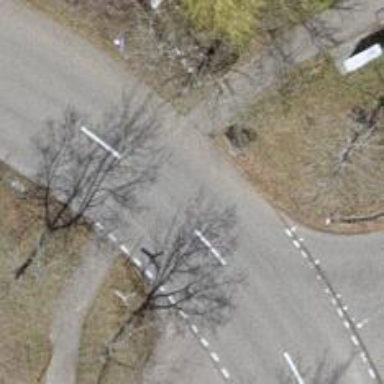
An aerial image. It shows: Unmarked crossing on the road.